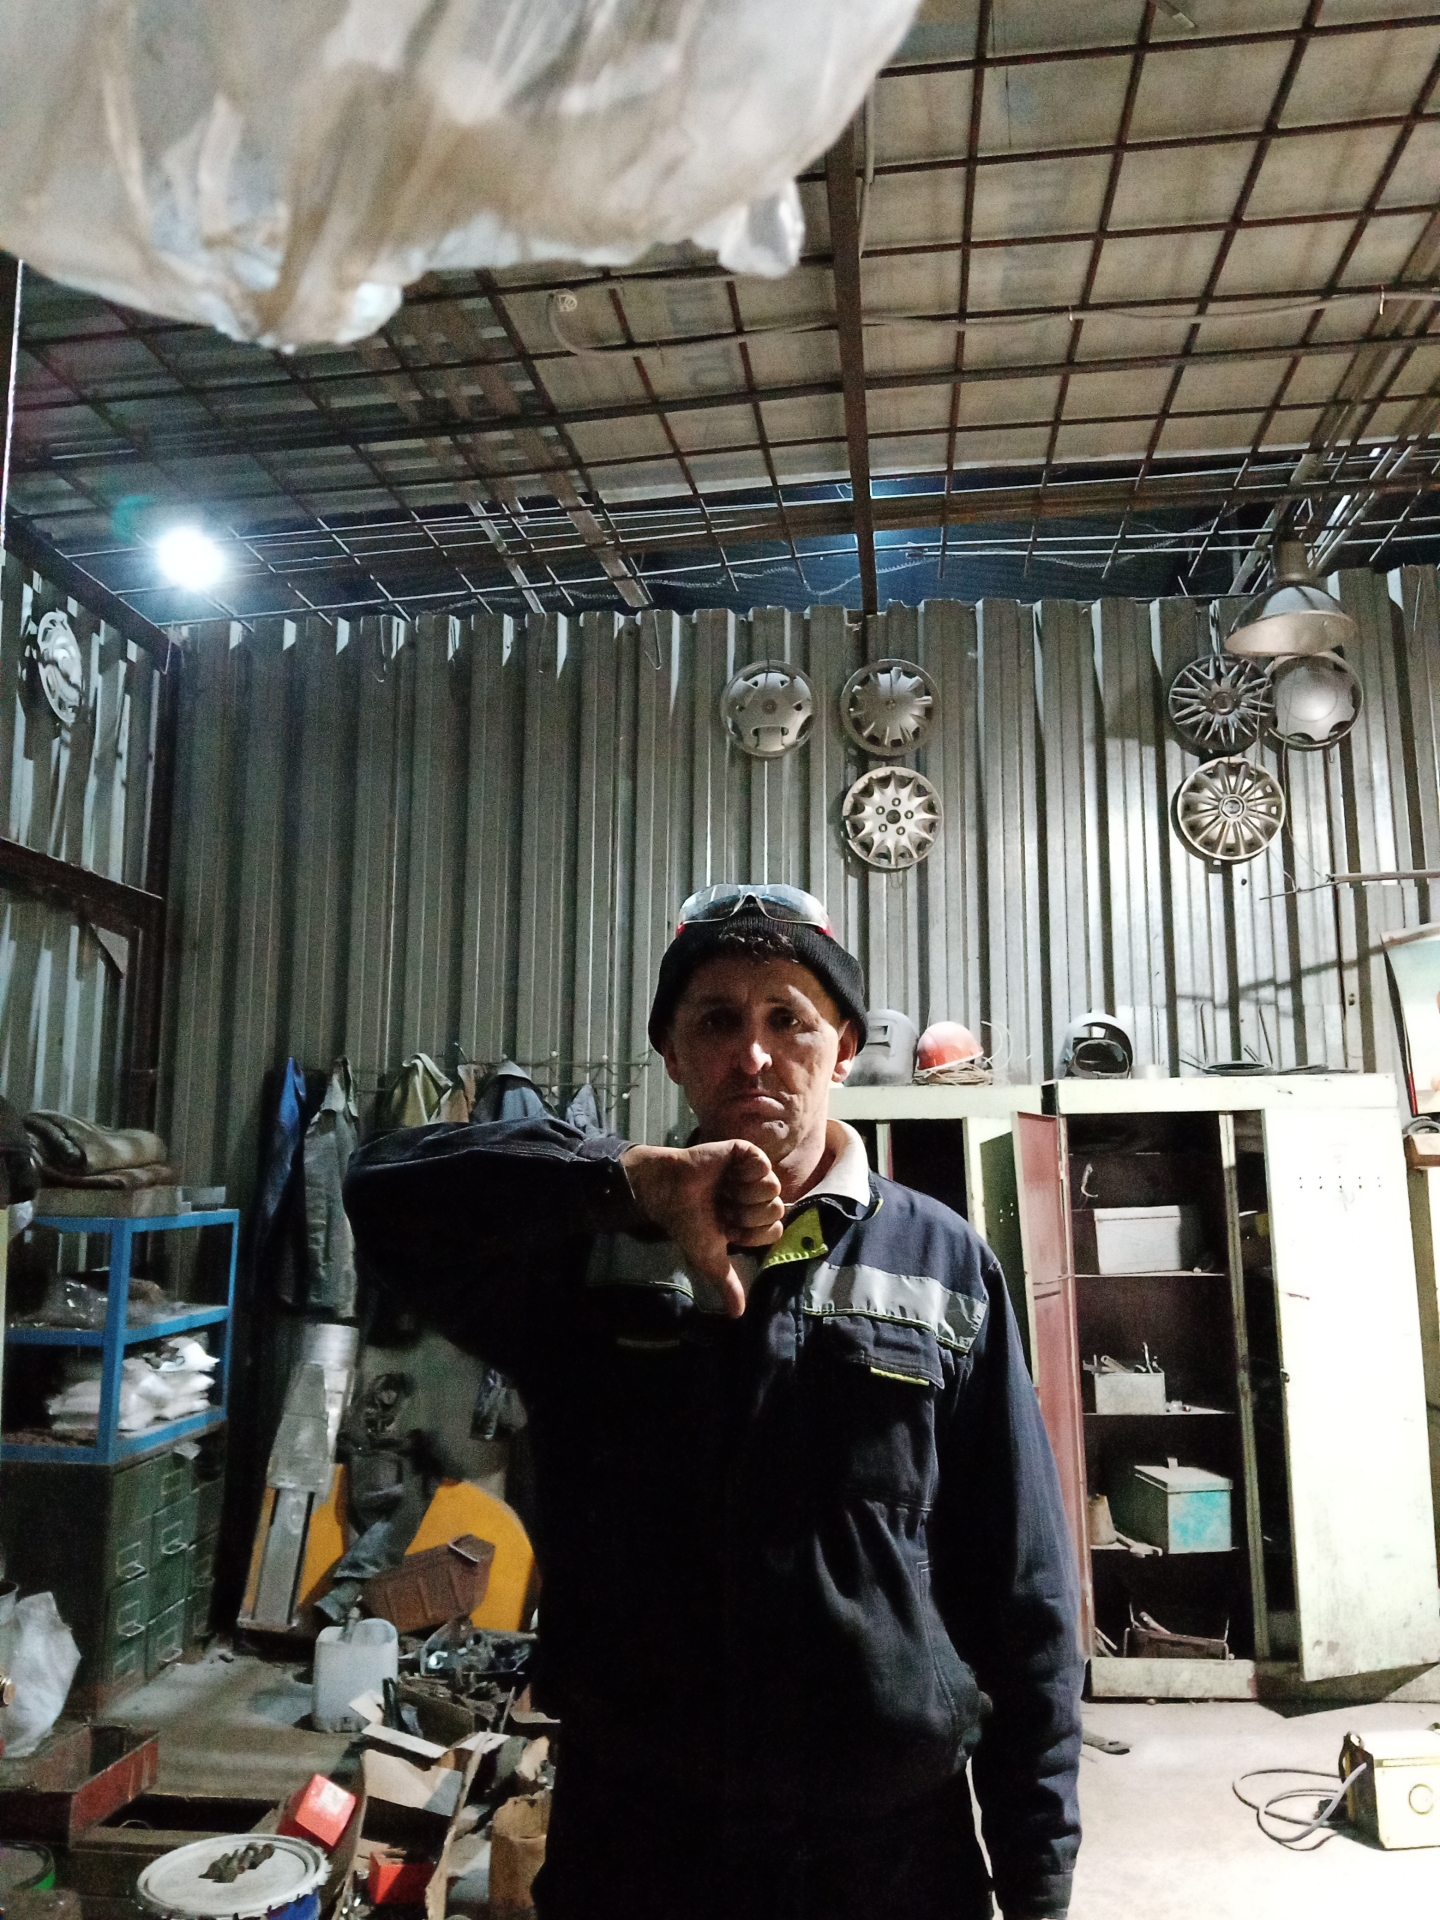
Label: noise